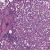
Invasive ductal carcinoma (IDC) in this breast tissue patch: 1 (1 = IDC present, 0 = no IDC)